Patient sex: M
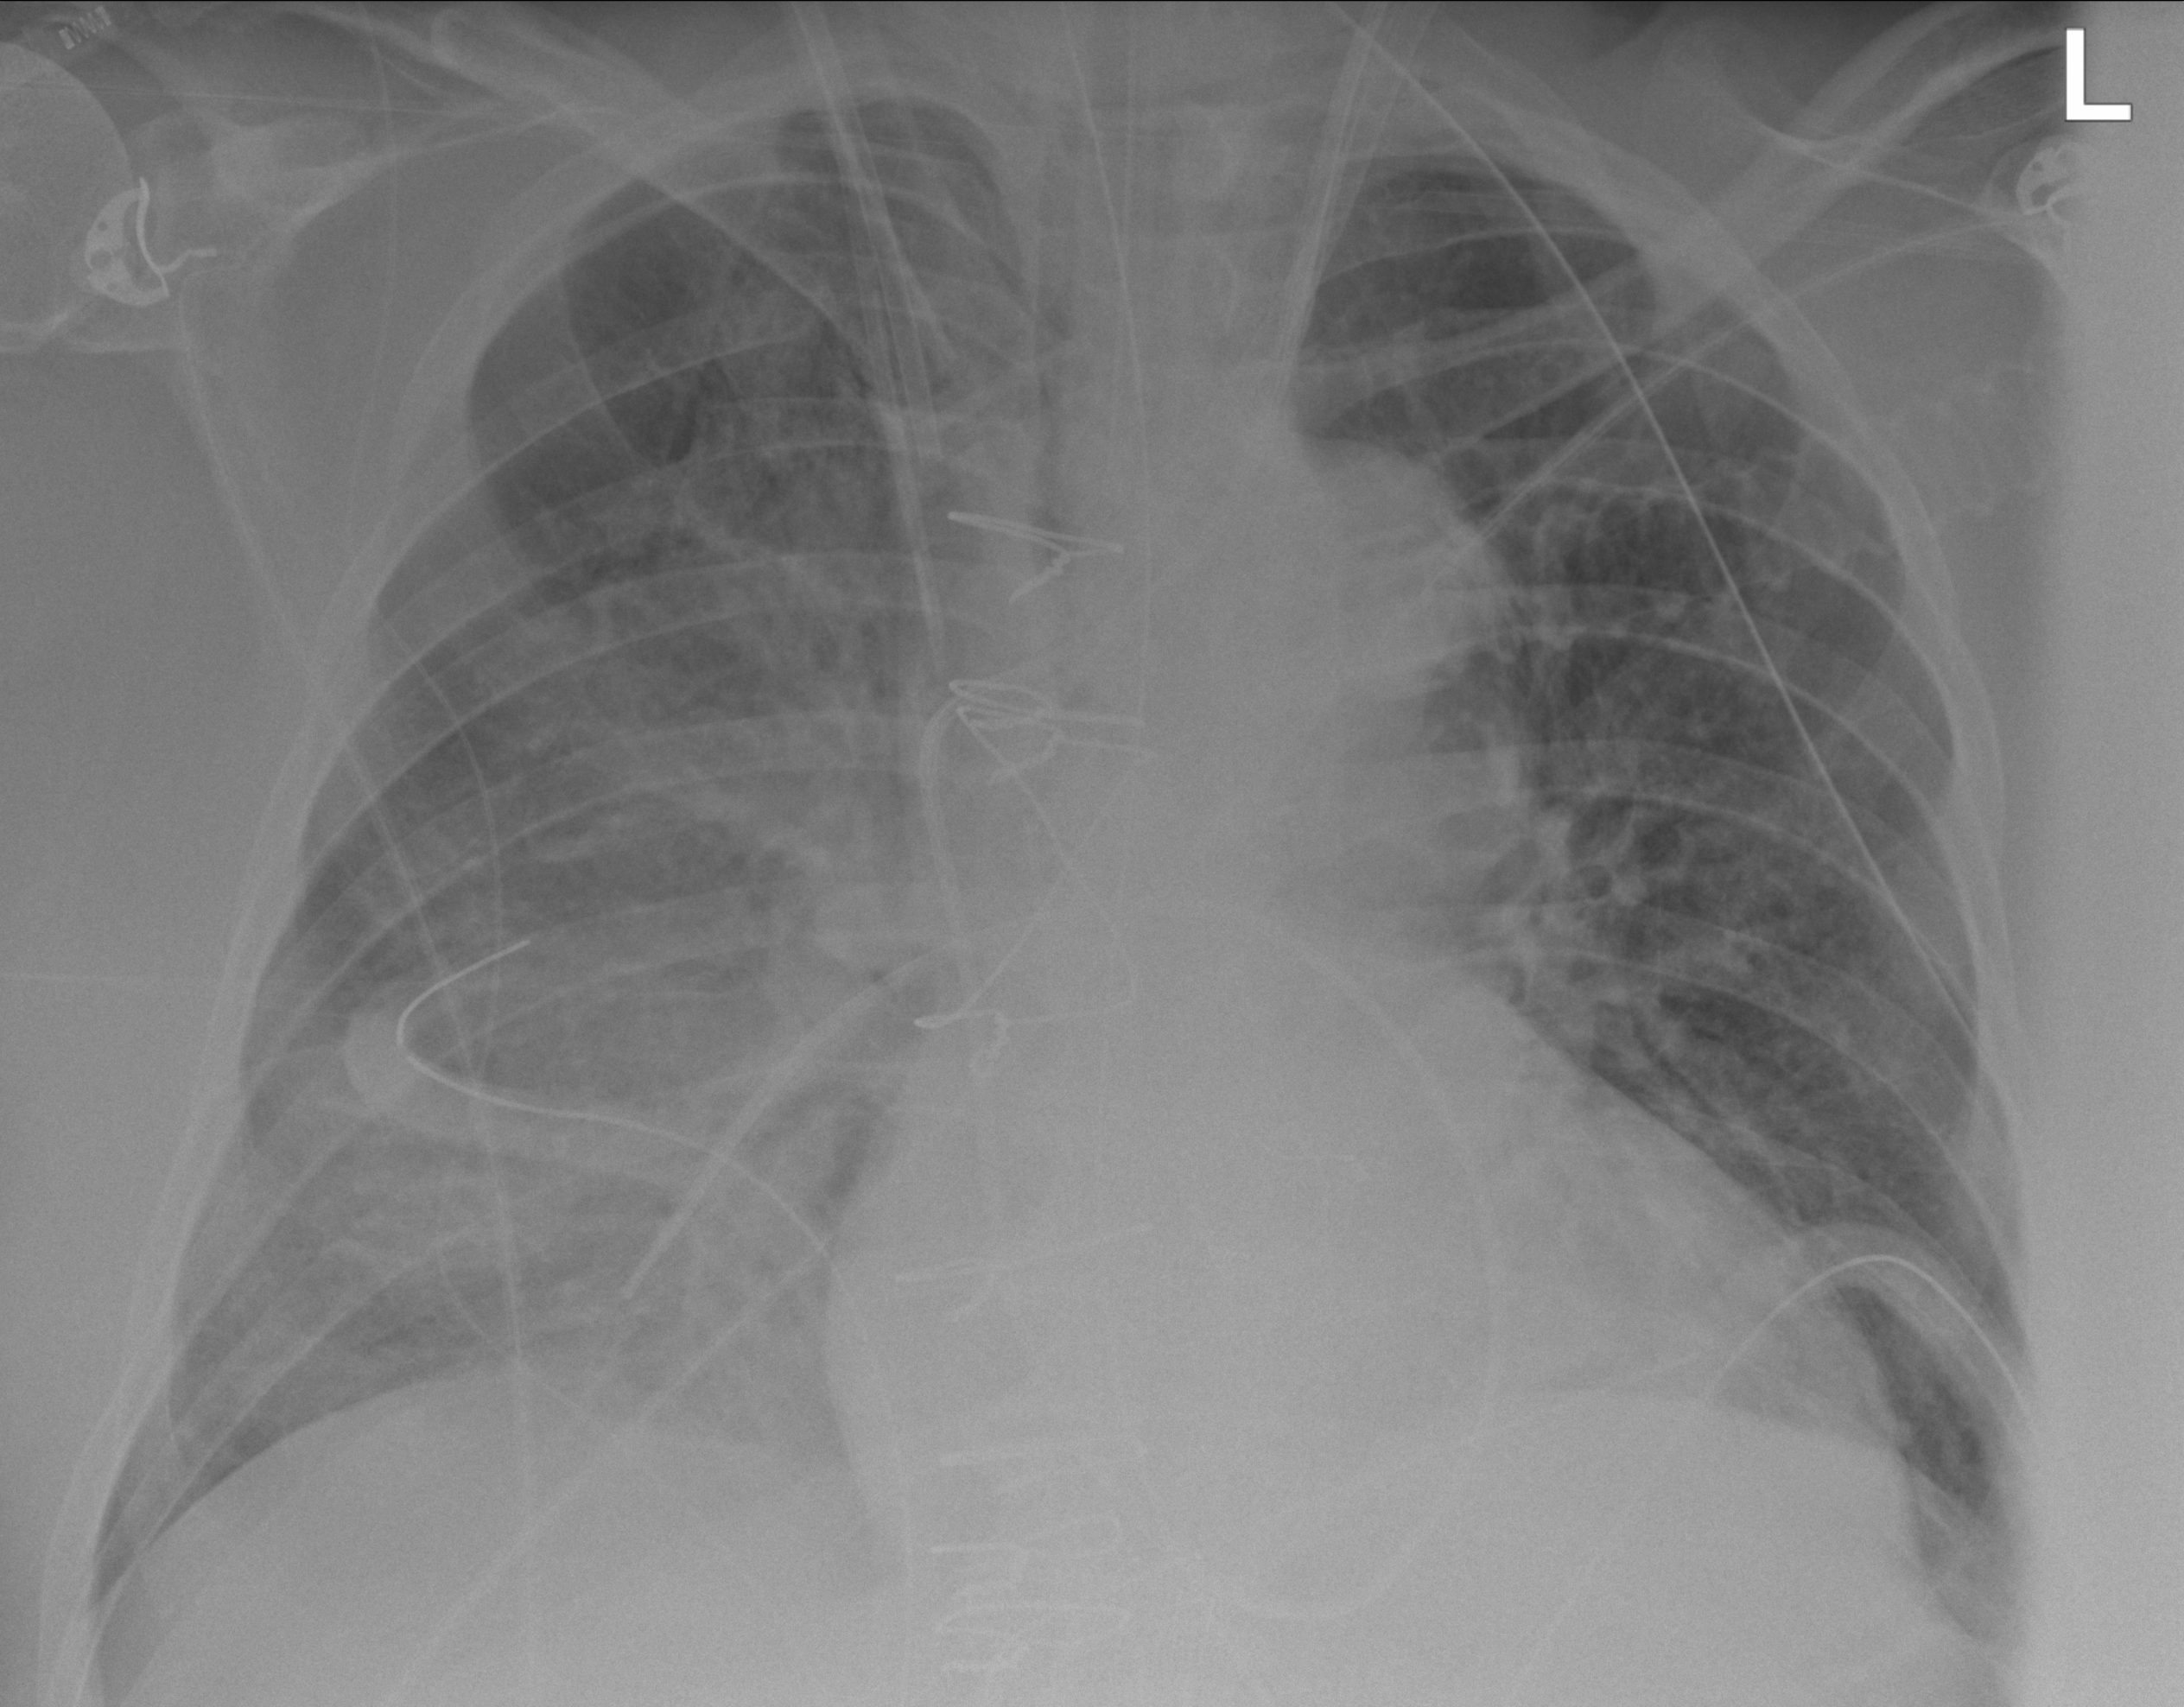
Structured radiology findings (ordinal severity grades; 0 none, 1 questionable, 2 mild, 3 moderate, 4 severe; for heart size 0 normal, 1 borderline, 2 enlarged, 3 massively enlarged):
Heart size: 2
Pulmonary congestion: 2
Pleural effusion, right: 2
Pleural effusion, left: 2
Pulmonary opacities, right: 3
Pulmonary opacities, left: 0
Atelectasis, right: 2
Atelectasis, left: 2